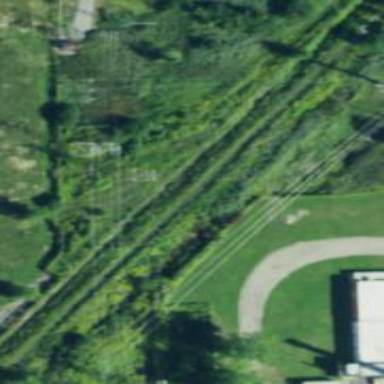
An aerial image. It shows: Abandoned railway.